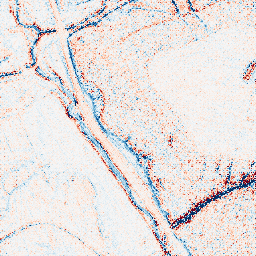
Category: edge_preserving
Decomposition family: anisotropic_diffusion
Decomposition parameters: iterations: 20
kappa: 30
gamma: 0.15
Upsampling method: regularized
Upsampling parameters: scale: 2
lambda_reg: 0.1
Upsampling scale: 2